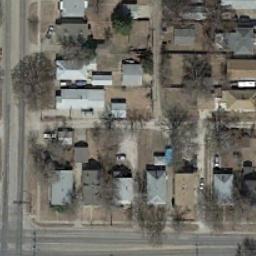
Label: medium_residential